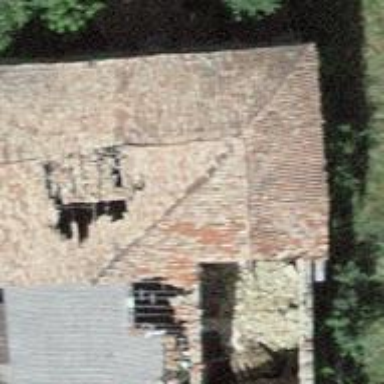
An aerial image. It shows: Historic house in ruins.